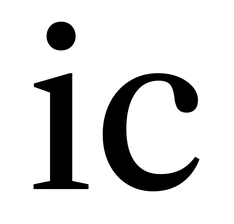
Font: LibreCaslonText_Regular